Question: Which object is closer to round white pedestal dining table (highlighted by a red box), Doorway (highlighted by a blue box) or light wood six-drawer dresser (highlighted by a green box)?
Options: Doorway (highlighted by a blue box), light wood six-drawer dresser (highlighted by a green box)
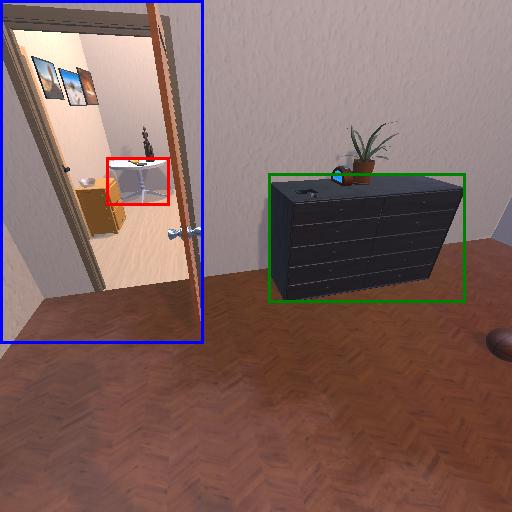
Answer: Doorway (highlighted by a blue box)